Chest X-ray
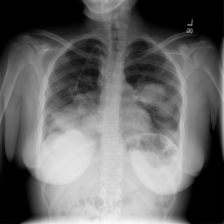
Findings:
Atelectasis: positive
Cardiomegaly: negative
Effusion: negative
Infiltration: negative
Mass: positive
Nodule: negative
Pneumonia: negative
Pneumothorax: negative
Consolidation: negative
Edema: negative
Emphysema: negative
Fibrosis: negative
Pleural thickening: negative
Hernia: negative